Interaction volume radius: 10 \u00c5
Interaction volume height: 35 \u00c5
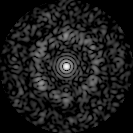
Disorder parameter: 0.783